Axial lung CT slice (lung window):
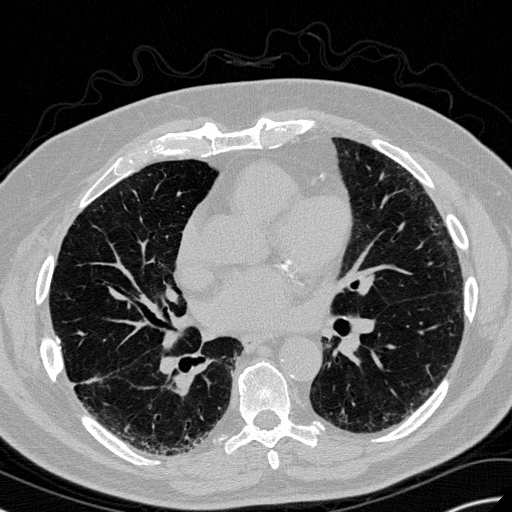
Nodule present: no